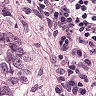
Metastatic tissue present: yes